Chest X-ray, AP view. Patient: 42 years old, sex M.
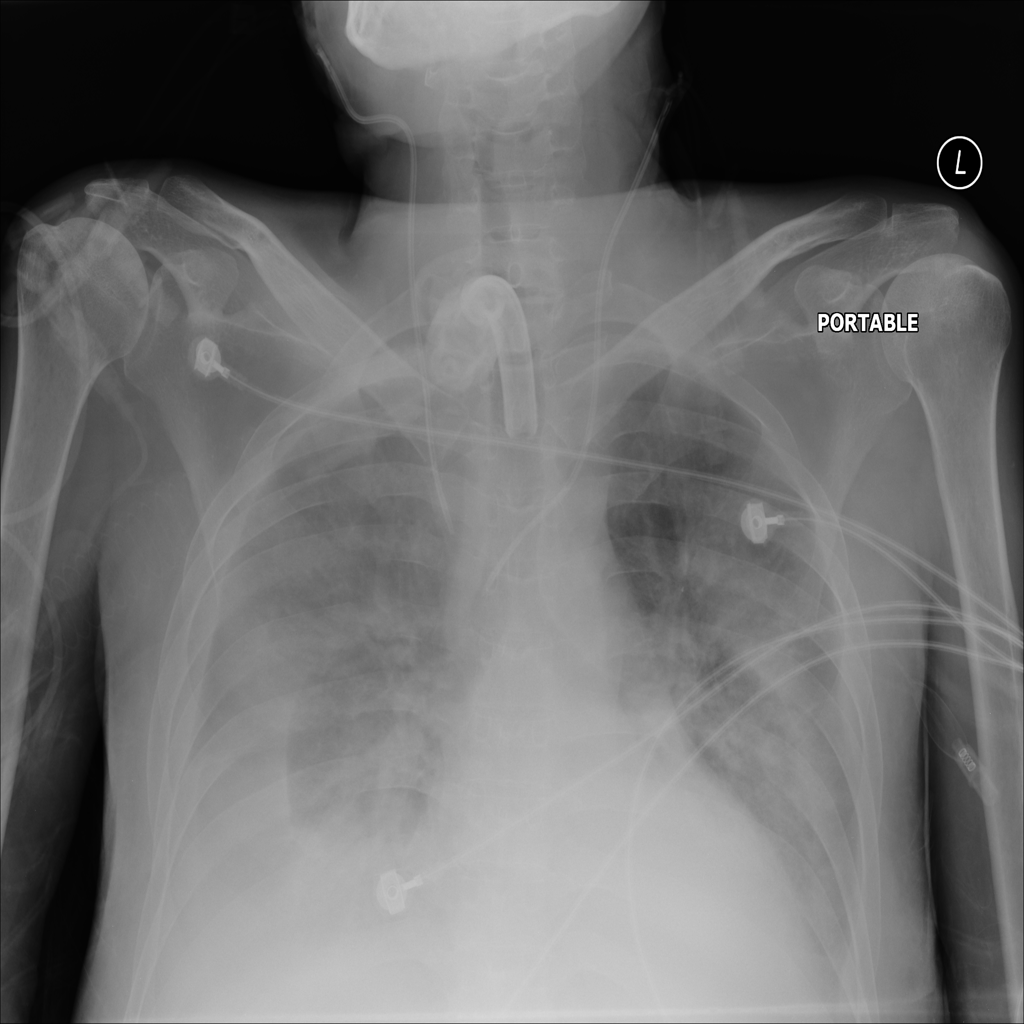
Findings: Infiltration